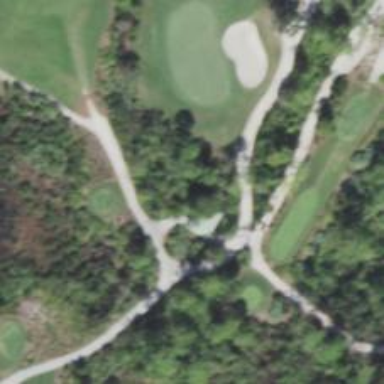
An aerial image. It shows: Path for golf carts.